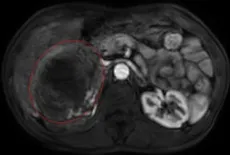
Preoperative abdominal CT and MRI. MRI scan in arterial phase.
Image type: radiology (mri)